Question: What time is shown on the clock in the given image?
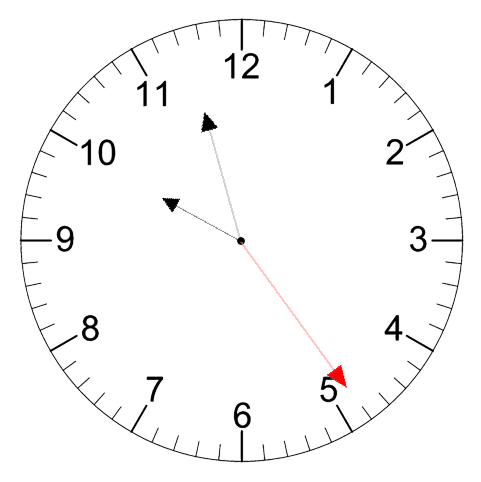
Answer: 09:57:24